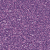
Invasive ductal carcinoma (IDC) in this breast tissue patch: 1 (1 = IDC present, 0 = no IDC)